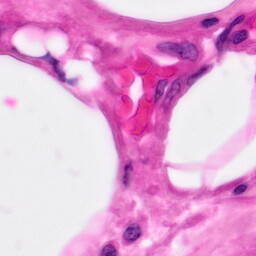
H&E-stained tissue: Pancreatic